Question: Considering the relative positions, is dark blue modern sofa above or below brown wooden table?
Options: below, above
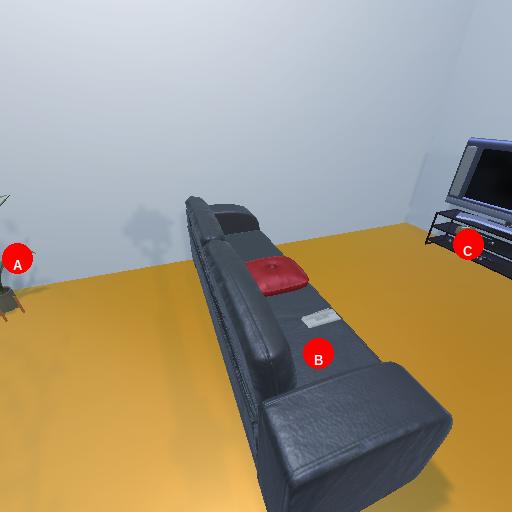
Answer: below